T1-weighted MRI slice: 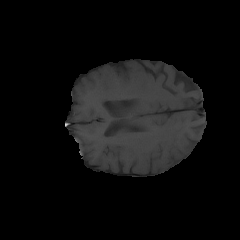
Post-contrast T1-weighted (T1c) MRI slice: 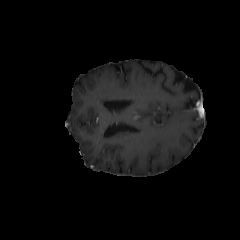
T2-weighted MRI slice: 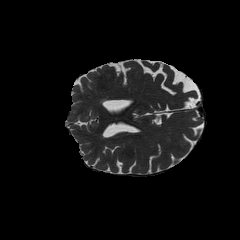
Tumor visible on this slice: no